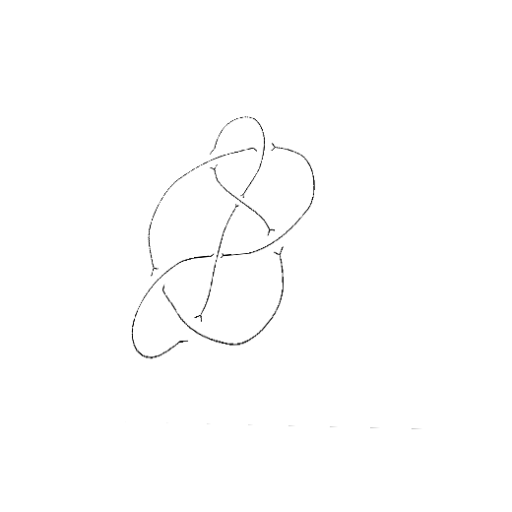
Crossing number: 7